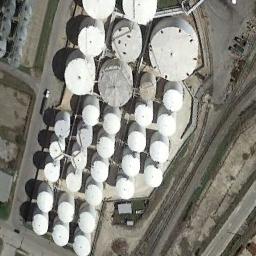
Label: storage tanks